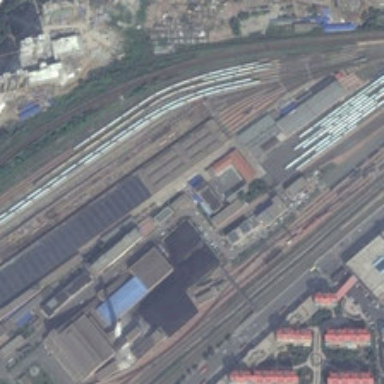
Many green trees and some buildings are in two sides of a railway station .